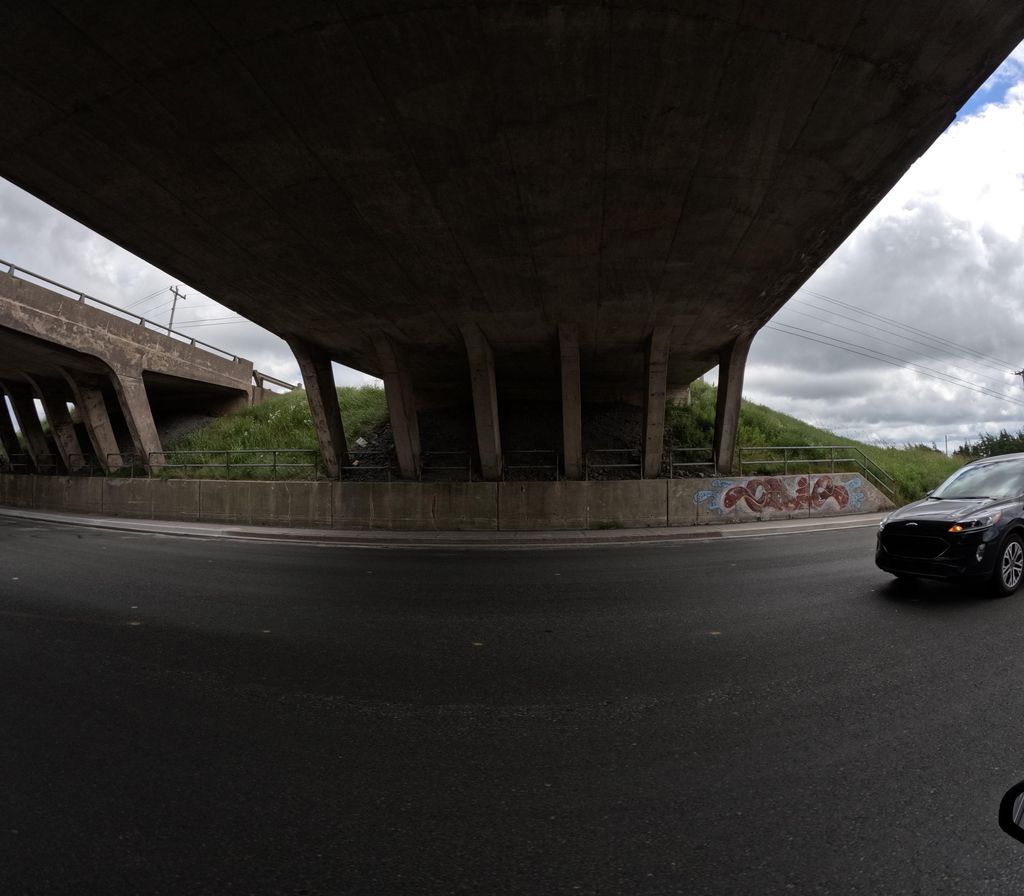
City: st_johns